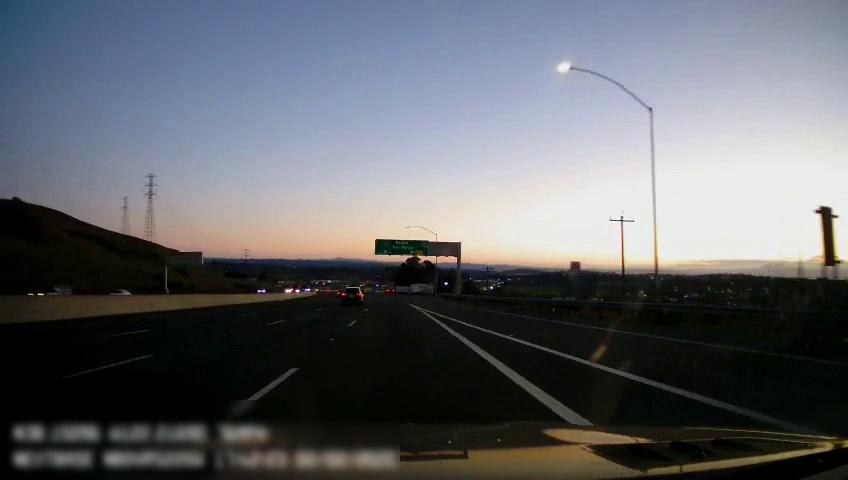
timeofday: Dusk/Dawn/Twilight
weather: Sunny
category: Drivable Space
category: Vehicles | SUV
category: Vehicles | Truck
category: Vehicles | Truck
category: Vehicles | Car
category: Vehicles | SUV
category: Lanes | Current Lane
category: Lanes | Current Lane
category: Lanes | Alternate Lane
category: Lanes | Alternate Lane
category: Lanes | Alternate Lane
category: Lanes | Alternate Lane
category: Traffic | Signs